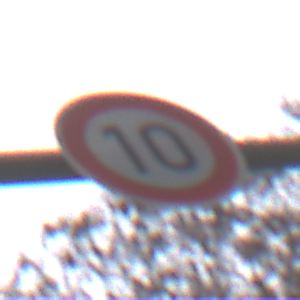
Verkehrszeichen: Geschwindigkeit10
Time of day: Midday
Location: Outdoor (Nature)
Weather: Overcast
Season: Autumn
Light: Natural